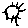
Label: sun